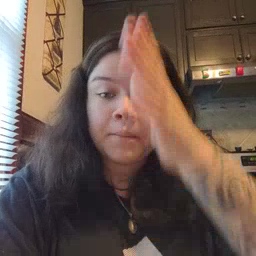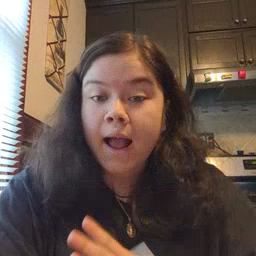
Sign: man